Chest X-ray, PA view. Patient: 51 years old, sex M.
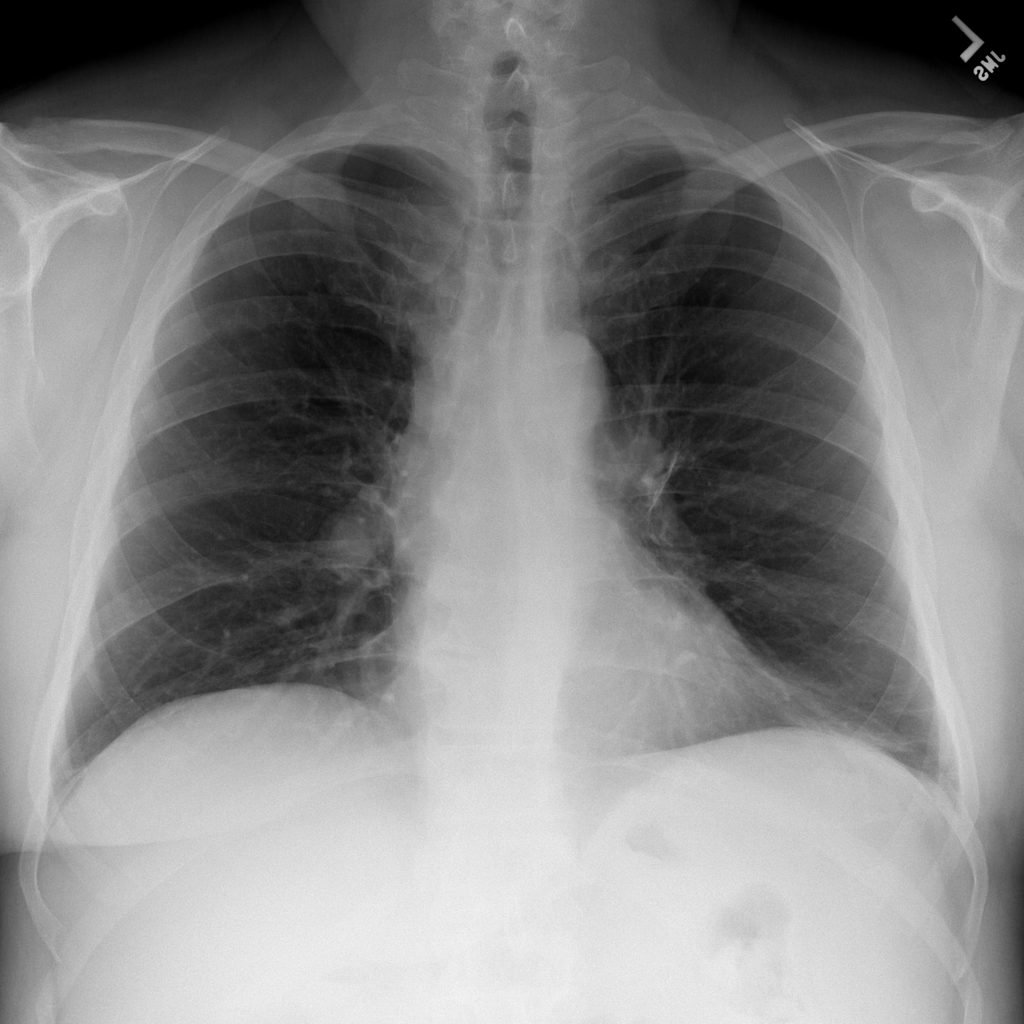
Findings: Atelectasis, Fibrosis